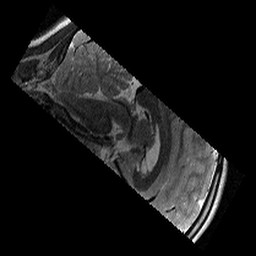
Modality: T2w
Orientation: sagittal
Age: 11
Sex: male
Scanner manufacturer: siemens
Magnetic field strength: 3 T
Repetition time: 9.23 s
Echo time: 0.067 s